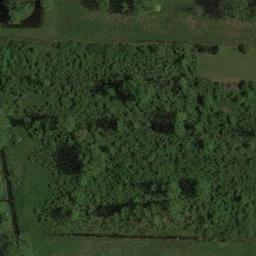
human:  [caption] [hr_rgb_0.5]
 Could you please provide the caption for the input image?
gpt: This meadow has dense lower grasses, Some taller grasses and trees .

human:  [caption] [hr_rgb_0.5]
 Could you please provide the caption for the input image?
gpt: There is a wood on the grass .

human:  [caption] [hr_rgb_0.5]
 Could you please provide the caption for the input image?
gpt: Some trees are on the meadow .

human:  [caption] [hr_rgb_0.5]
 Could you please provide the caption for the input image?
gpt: There are many green trees on the green grass .

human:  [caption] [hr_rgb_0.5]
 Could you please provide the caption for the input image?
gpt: There are some trees on the dense green meadow .